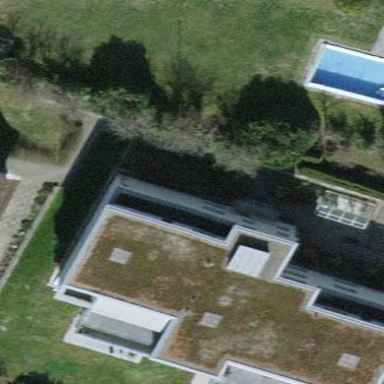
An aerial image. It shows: Residential building with flat roof.